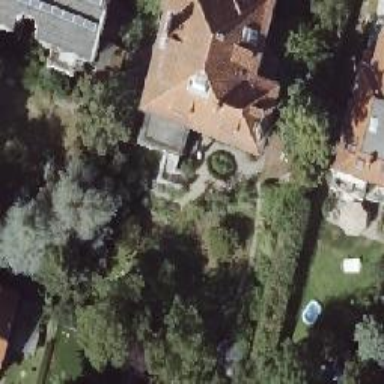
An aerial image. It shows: House with hipped roof.